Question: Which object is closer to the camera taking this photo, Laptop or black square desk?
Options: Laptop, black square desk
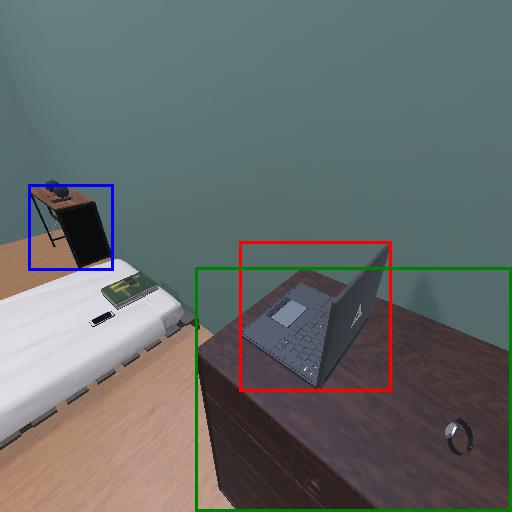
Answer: Laptop